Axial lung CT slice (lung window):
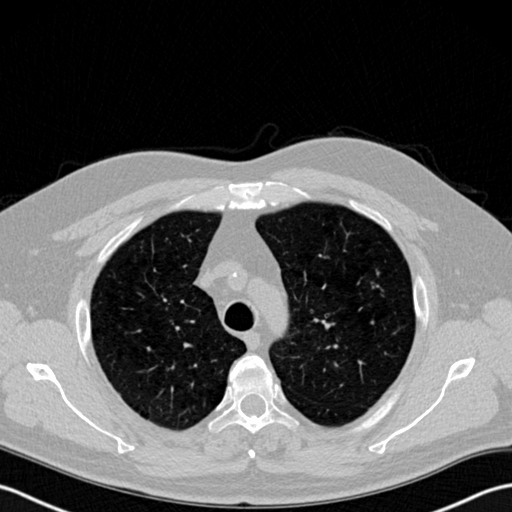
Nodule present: no